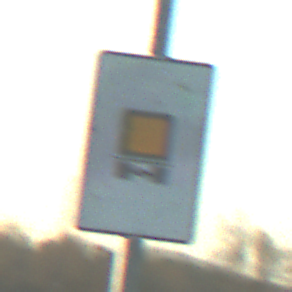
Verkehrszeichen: KennzeichnungspflichtigeFahrzeugeGefaehrlicheGueterOhnePfeilsymbol
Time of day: SunriseSunset
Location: Outdoor (RoadRail)
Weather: PartlyCloudy
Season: NotSpecified
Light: Natural